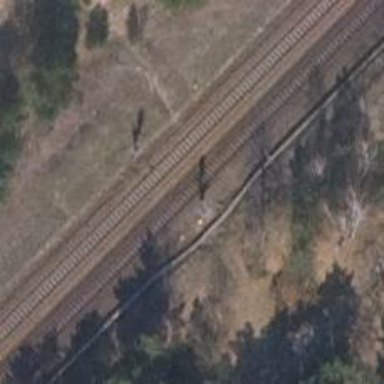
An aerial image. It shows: Railway signal.